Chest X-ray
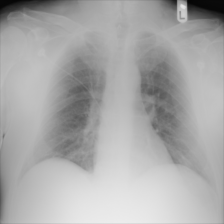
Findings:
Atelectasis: negative
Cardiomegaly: negative
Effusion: negative
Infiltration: negative
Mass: negative
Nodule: negative
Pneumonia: negative
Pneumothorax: negative
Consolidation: negative
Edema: negative
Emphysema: negative
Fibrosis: negative
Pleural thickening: negative
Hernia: negative